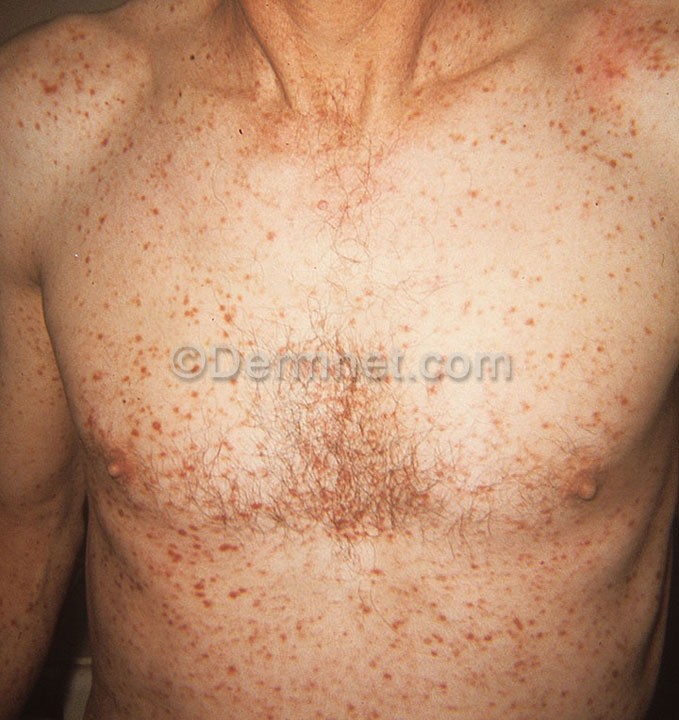
Disease: Urticaria Hives